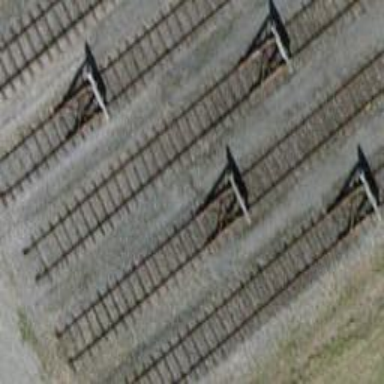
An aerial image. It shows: Railway buffer stop.